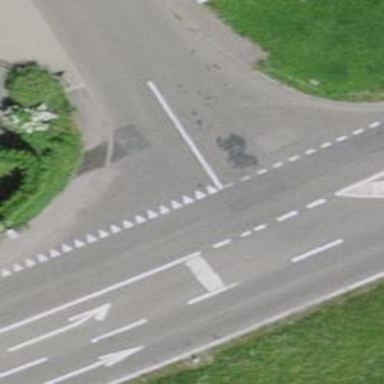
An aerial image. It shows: Road with "give way" sign.